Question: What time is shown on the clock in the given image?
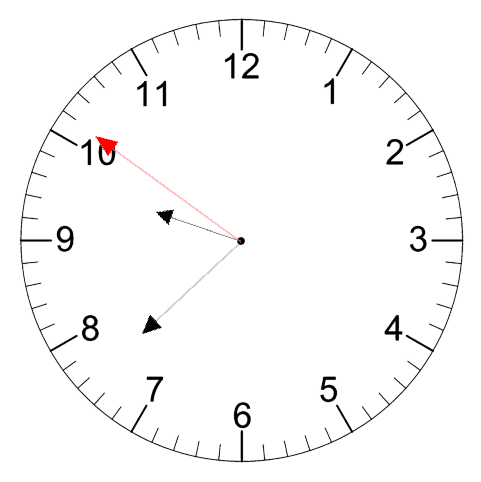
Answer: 09:37:51